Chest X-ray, PA view. Patient: 67 years old, sex M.
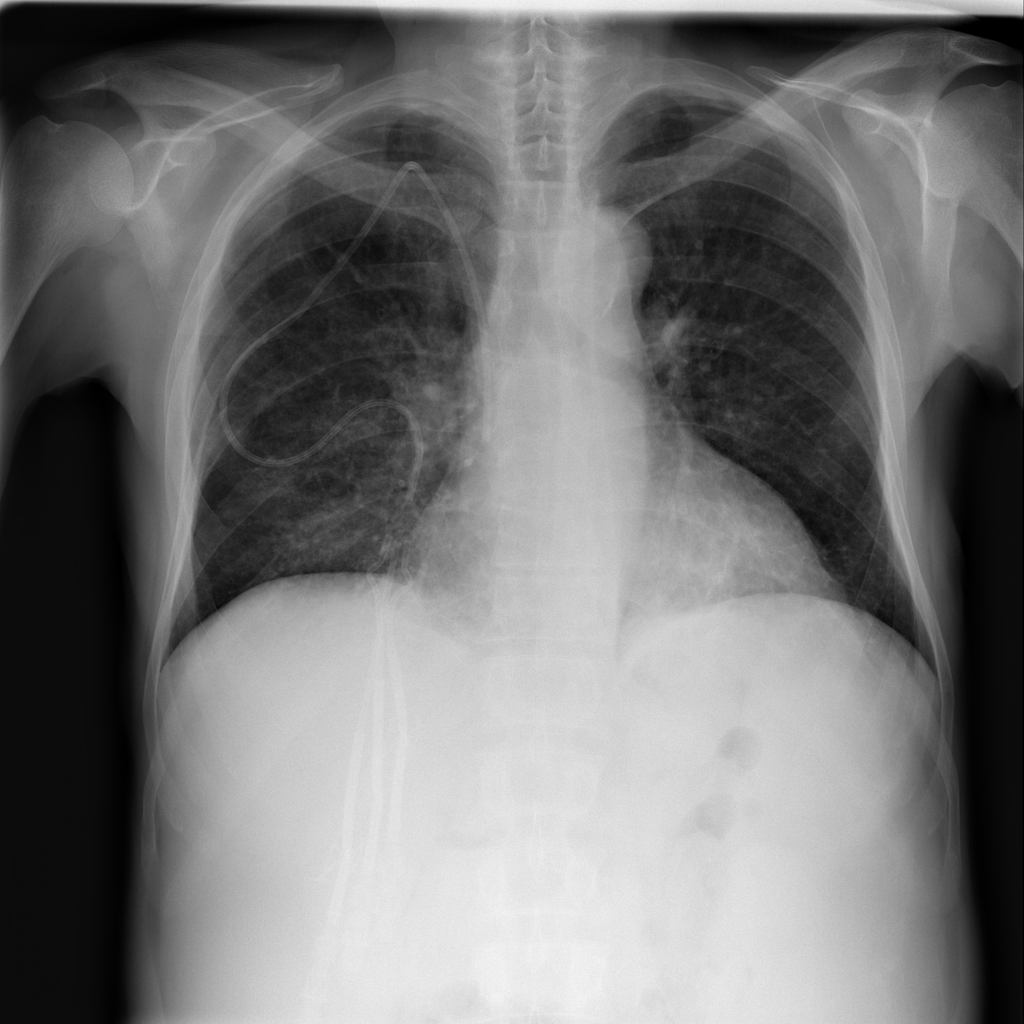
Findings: Nodule